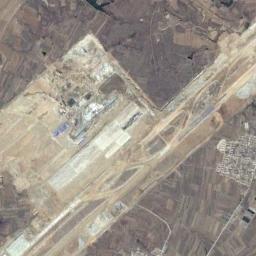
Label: airport